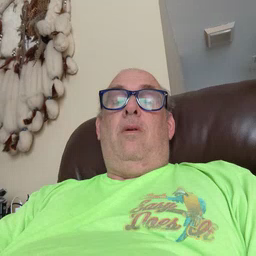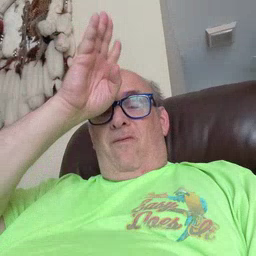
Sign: fireman